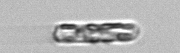
Label: Dactyliosolen_fragilissimus